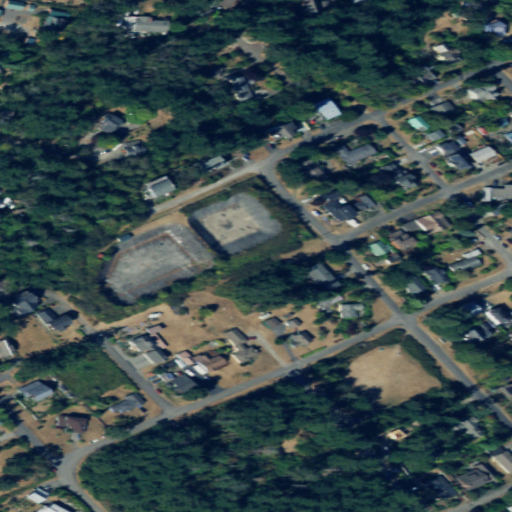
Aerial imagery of mountain in Washington named Morgan Hill containing low intensity development, medium intensity development, open development, evergreen forest, mixed forest, and high intensity development